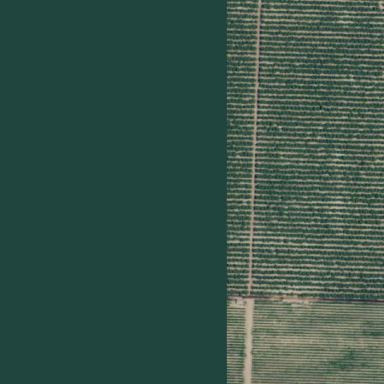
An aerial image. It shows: Orchard filled with almond trees.